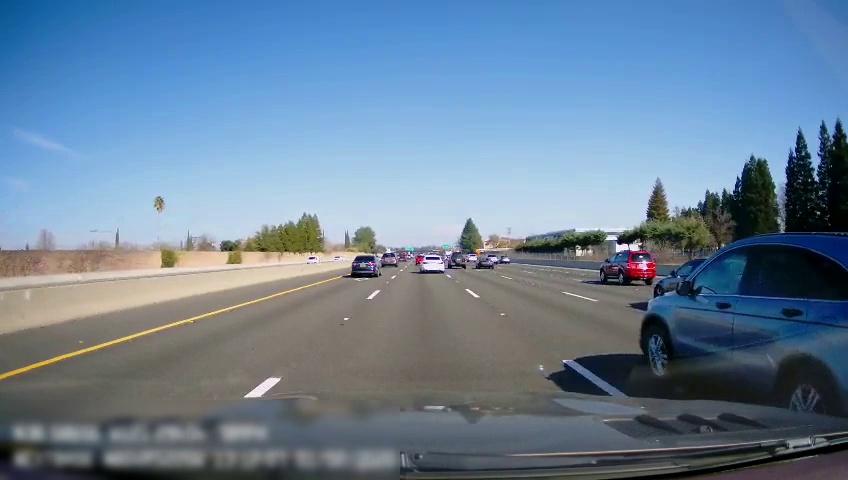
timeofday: Day
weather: Sunny
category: Drivable Space
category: Vehicles | Van
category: Drivable Space
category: Vehicles | SUV
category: Vehicles | Car
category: Vehicles | SUV
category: Vehicles | Car
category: Vehicles | SUV
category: Vehicles | SUV
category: Vehicles | Car
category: Vehicles | SUV
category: Vehicles | Car
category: Vehicles | SUV
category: Vehicles | Car
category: Vehicles | Car
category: Lanes | Alternate Lane
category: Lanes | Alternate Lane
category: Lanes | Alternate Lane
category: Lanes | Current Lane
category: Lanes | Current Lane
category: Lanes | Alternate Lane